Field crop: tomato
Growth stage: 2
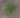
Species: solanum